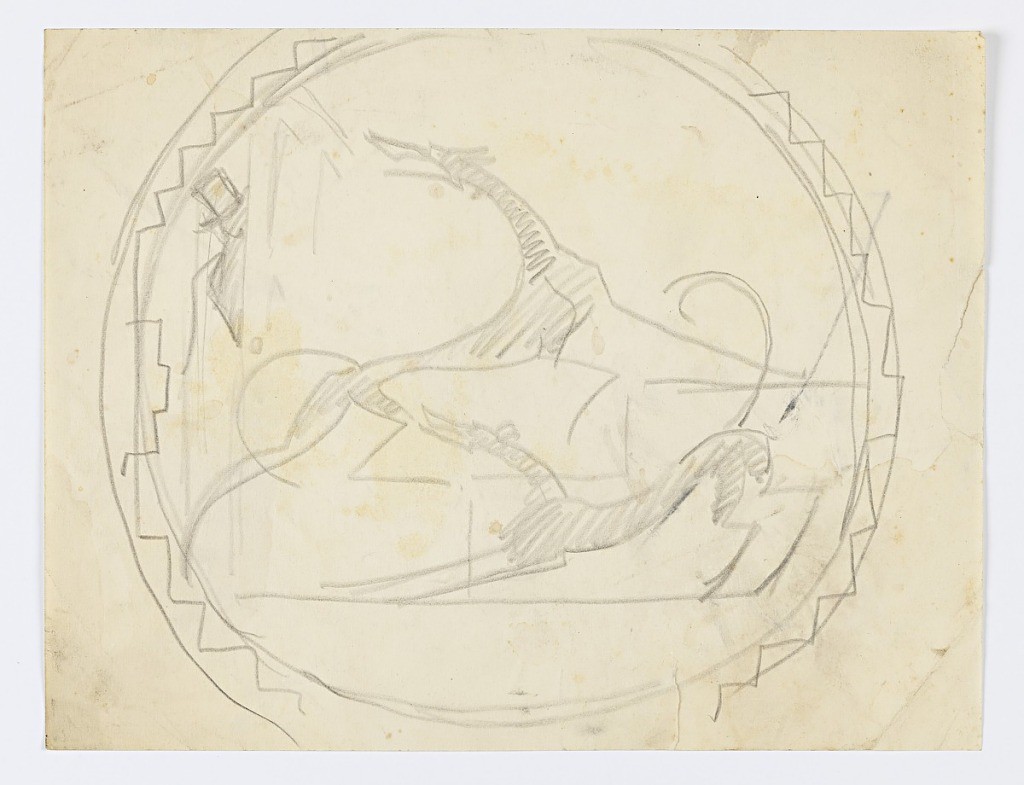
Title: Hounds at Play
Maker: William Hunt Diederich, American, b. Hungary, 1884–1953
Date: ca. 1920
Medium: Graphite on paper
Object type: Drawing
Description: Circular design for a ceramic plate with an ornamental border. Within the plate, two barking hounds, one standing on stairs. At left, a figure in a top hat peers from behind a wall.